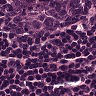
Metastatic tissue present: no